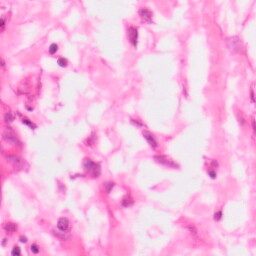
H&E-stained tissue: Colon